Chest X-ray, PA view. Patient: 8 years old, sex M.
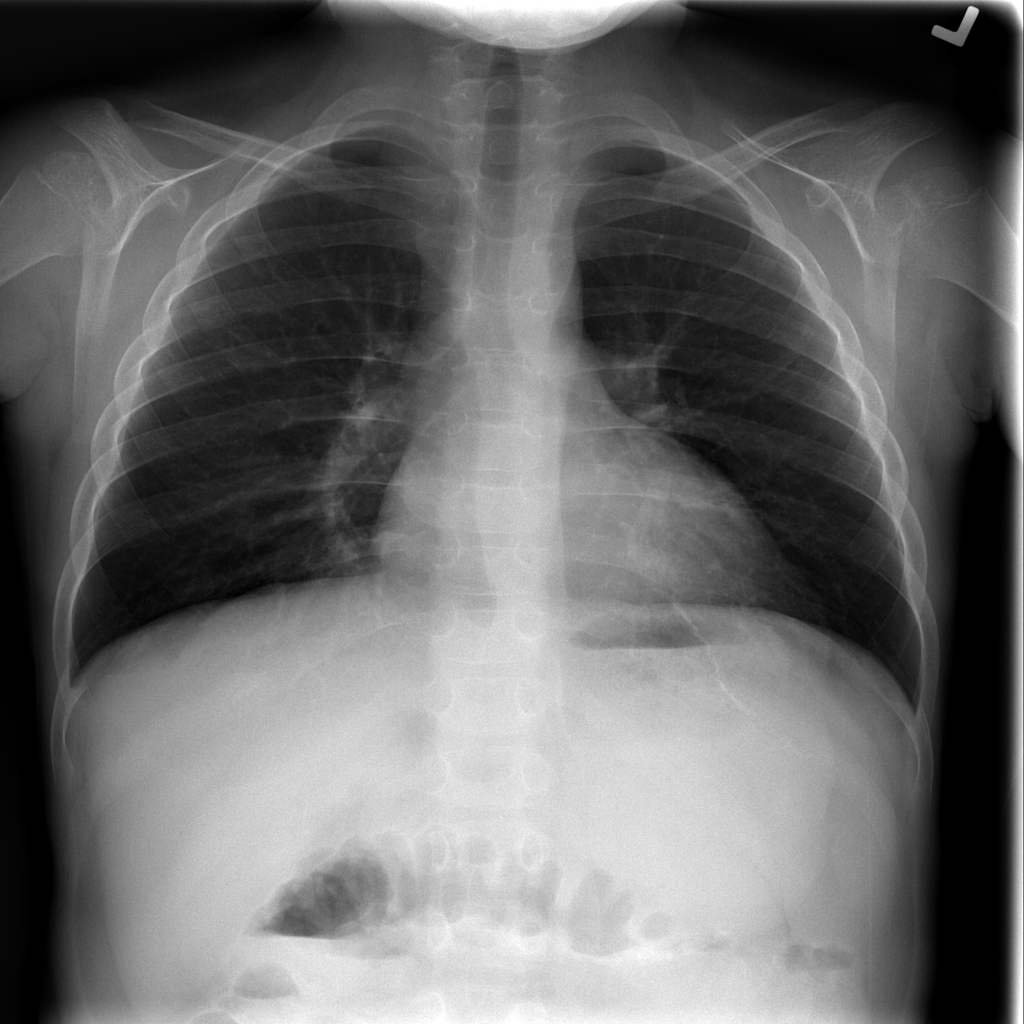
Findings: No Finding